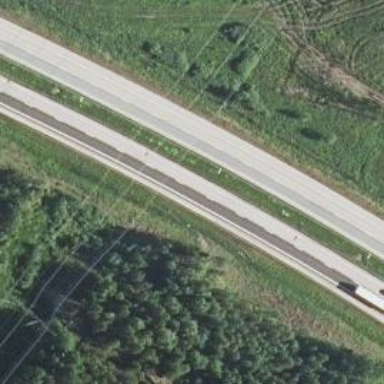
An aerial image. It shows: Asphalt motorway.